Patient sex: M
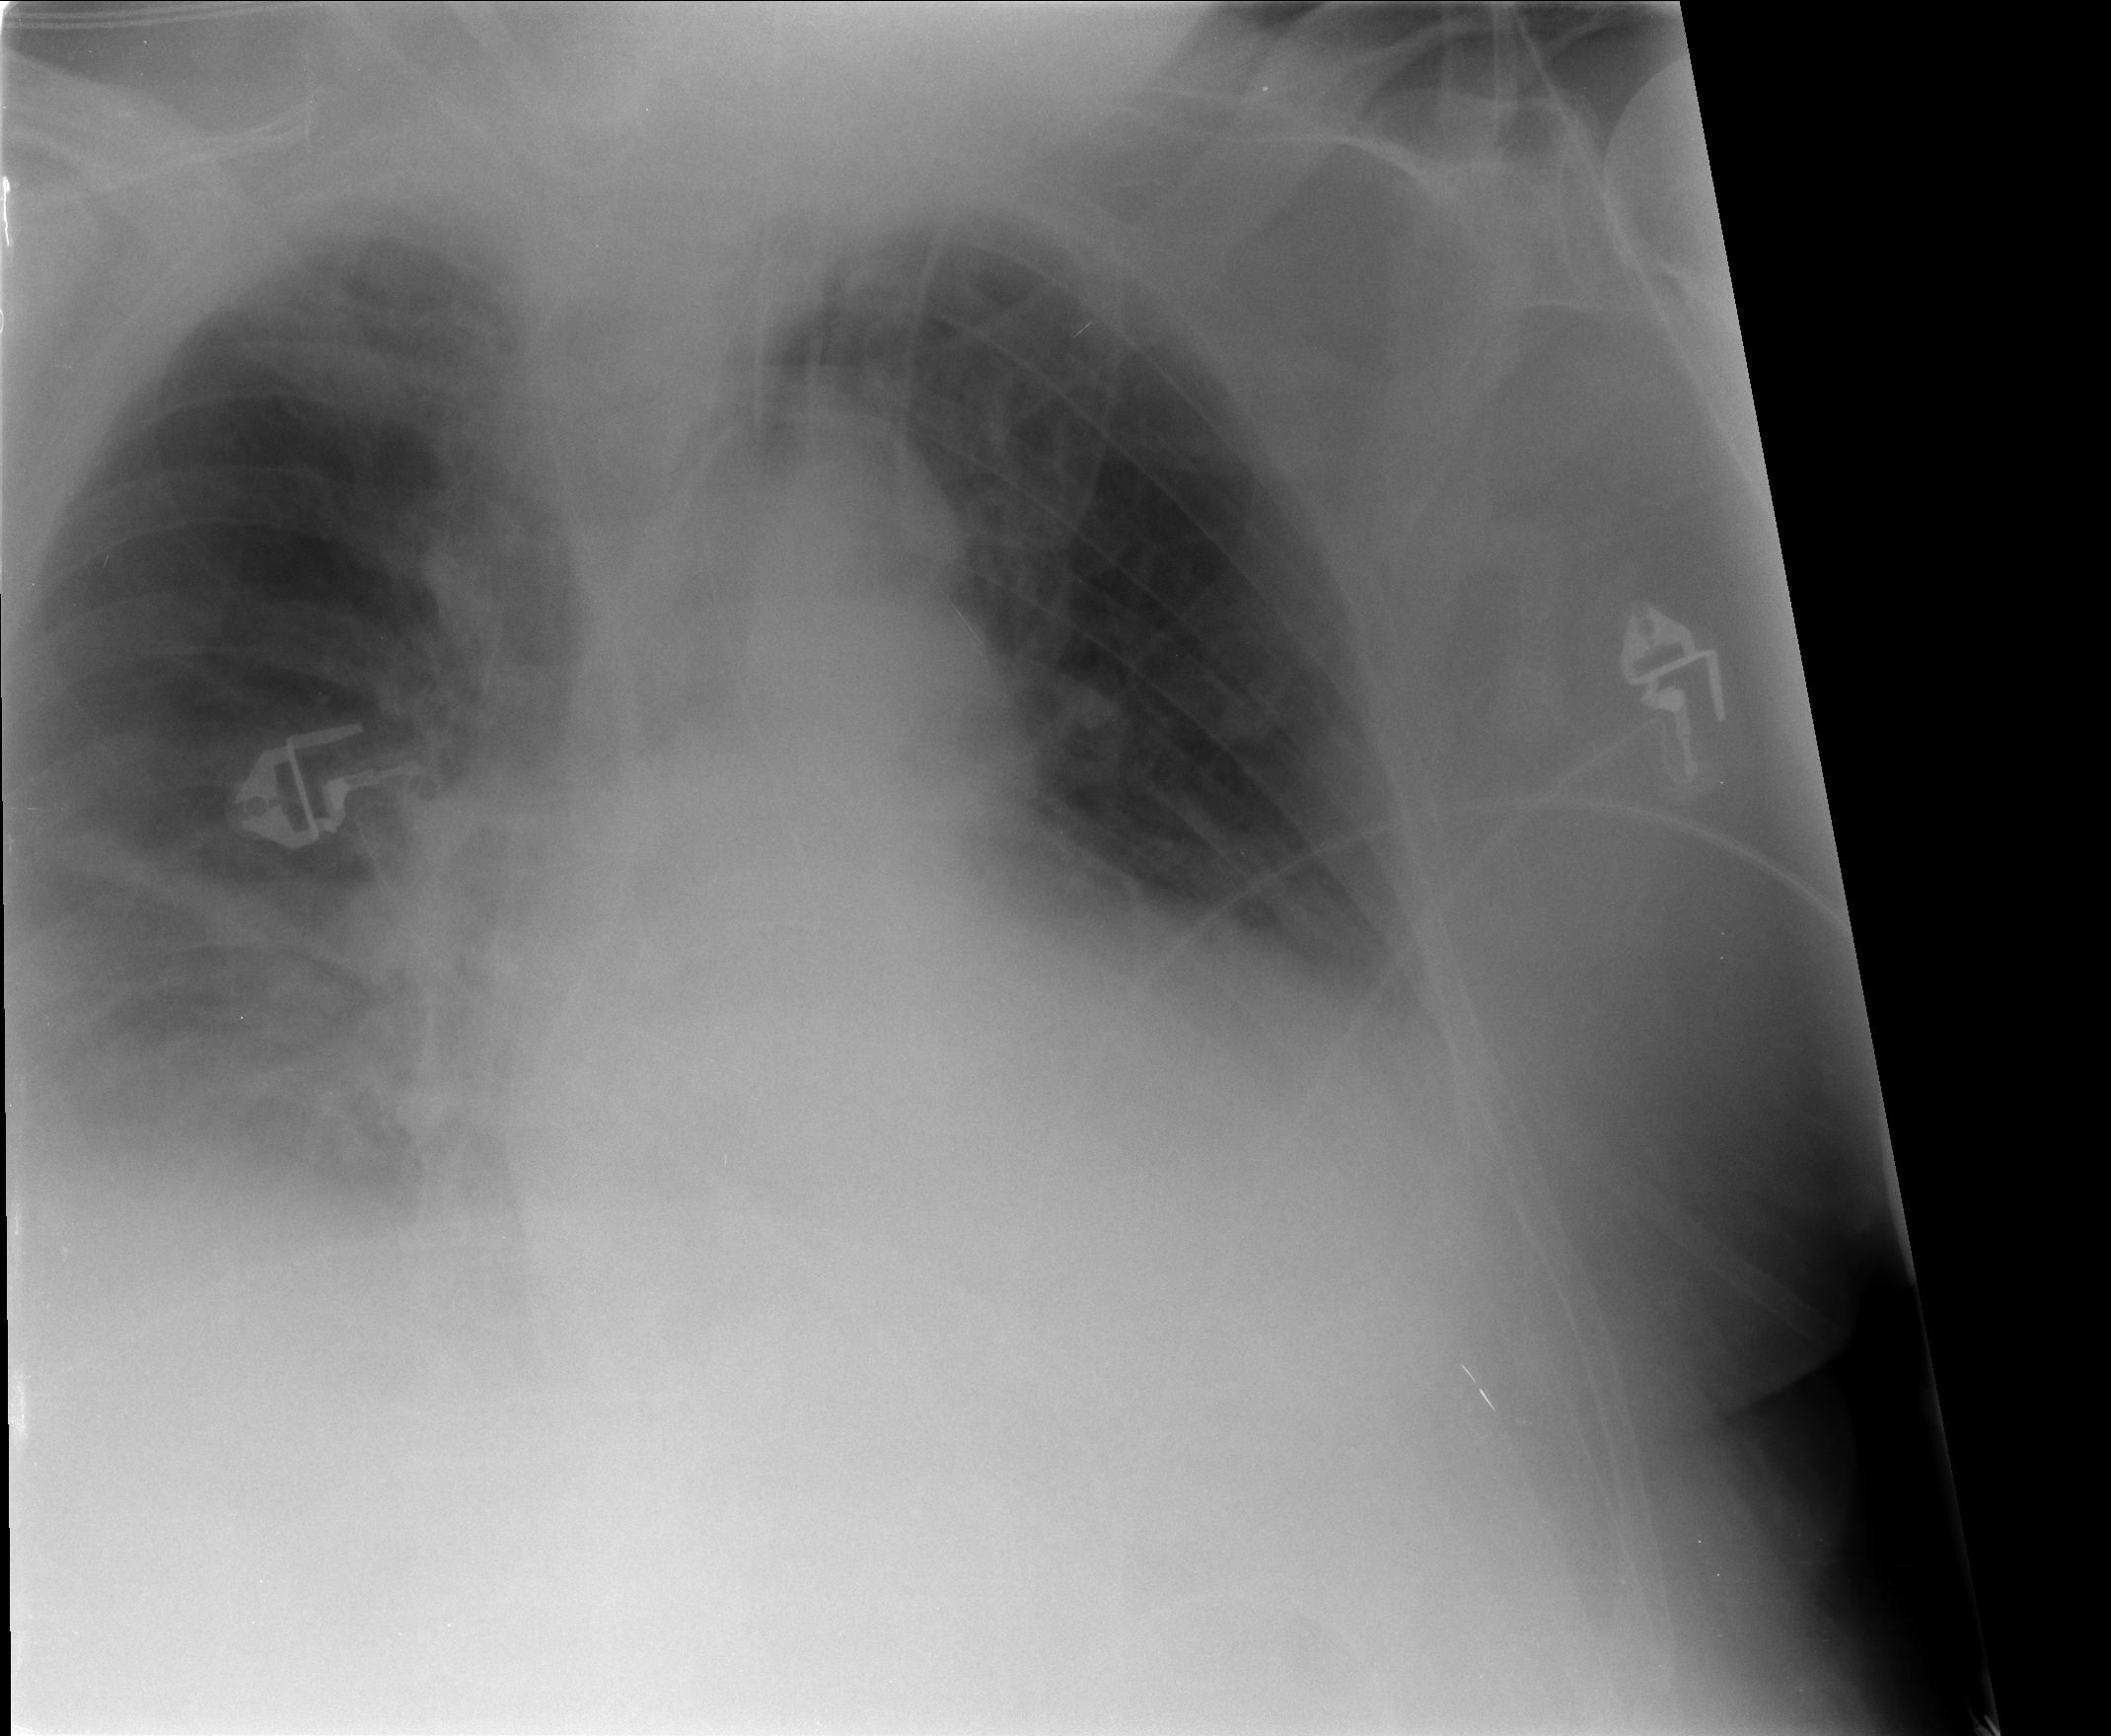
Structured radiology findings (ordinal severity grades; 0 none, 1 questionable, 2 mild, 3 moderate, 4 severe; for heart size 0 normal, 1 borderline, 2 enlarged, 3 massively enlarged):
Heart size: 2
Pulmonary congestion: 0
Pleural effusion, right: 2
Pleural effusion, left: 2
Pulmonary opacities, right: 1
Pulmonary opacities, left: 0
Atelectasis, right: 2
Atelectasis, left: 0